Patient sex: F
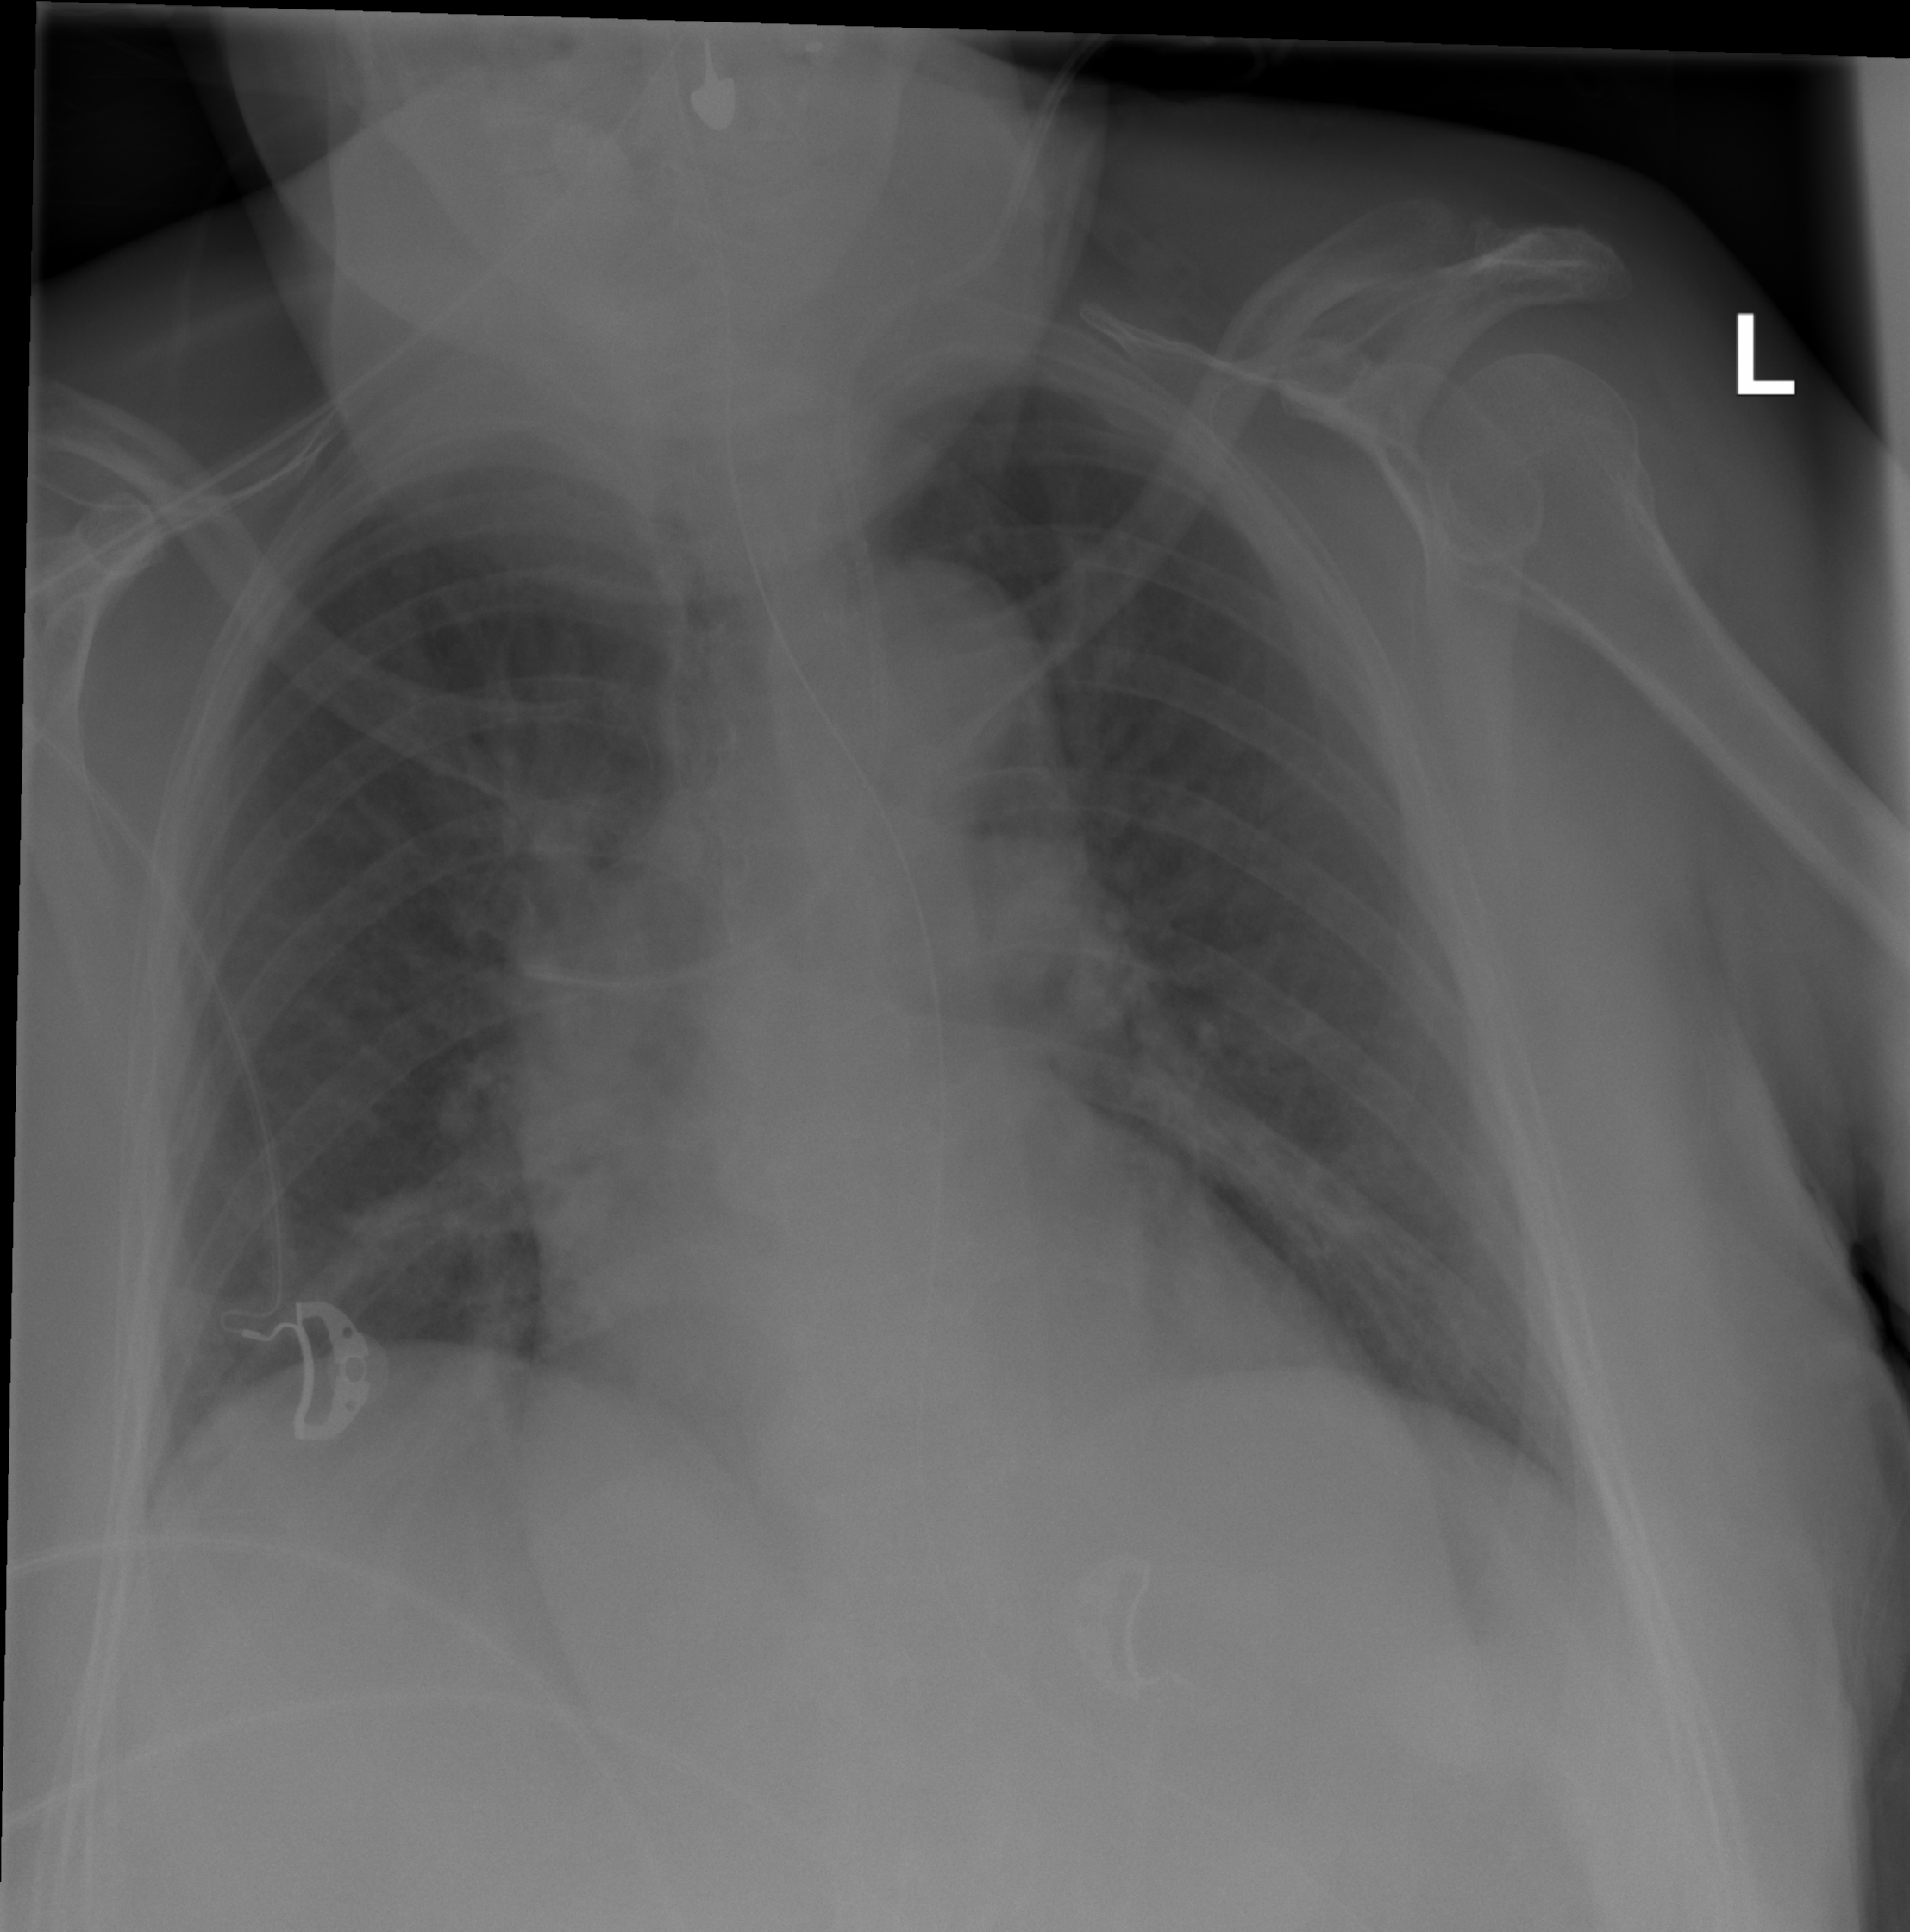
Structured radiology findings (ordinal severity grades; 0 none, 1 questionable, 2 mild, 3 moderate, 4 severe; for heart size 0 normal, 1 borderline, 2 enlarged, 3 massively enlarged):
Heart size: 0
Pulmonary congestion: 2
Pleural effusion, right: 0
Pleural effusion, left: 0
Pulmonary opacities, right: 2
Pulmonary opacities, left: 0
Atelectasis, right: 0
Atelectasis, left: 0